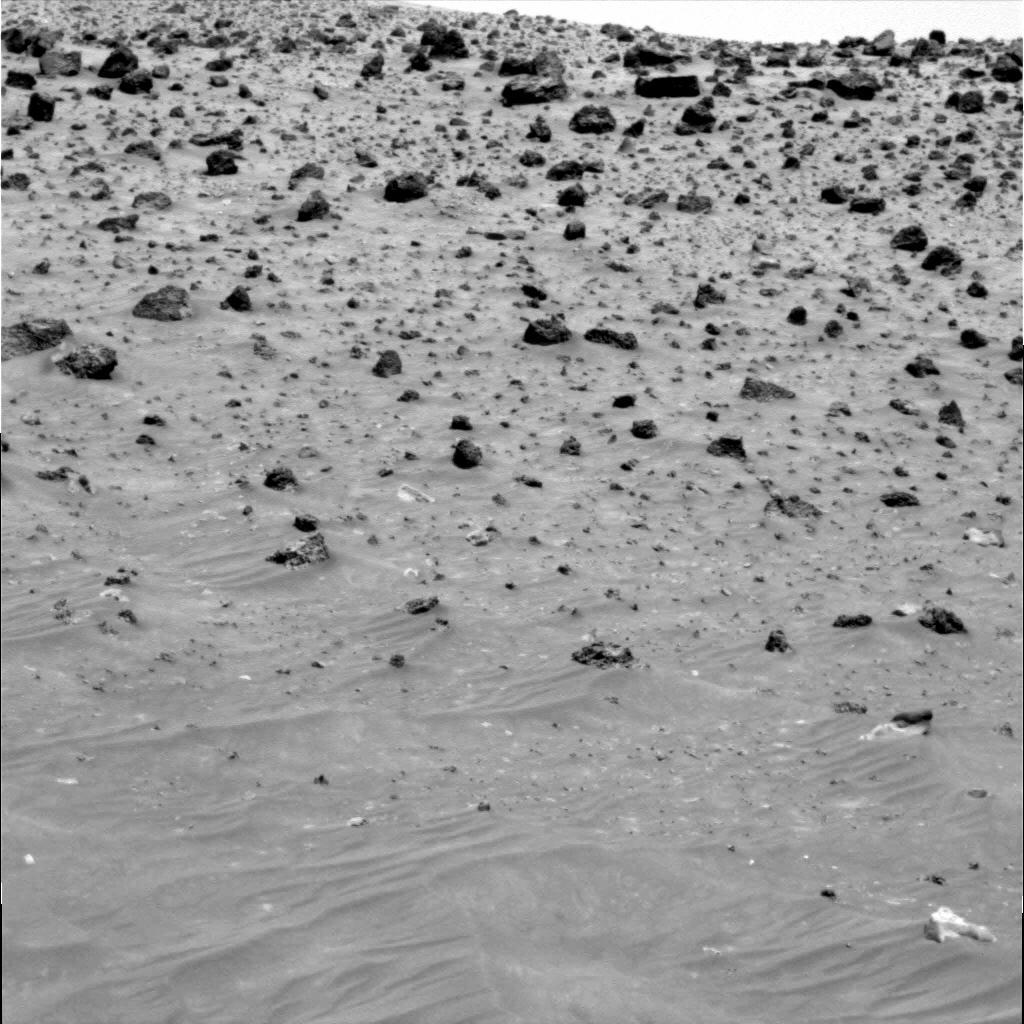
Terrain classes present: Gravel / Sand / Soil, Rock, Shadow, Sky / Distant Mountains